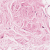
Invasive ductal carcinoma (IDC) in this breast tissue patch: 0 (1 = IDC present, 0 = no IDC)